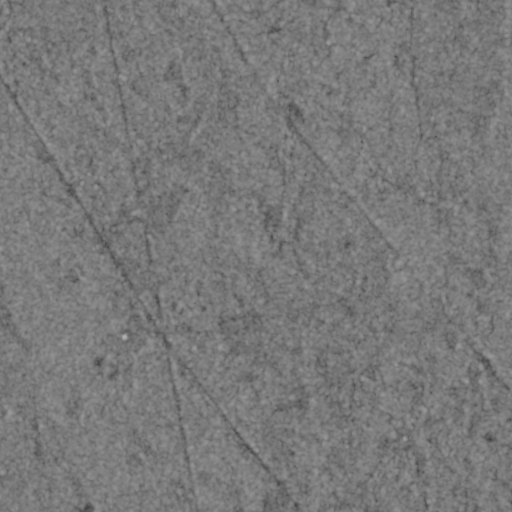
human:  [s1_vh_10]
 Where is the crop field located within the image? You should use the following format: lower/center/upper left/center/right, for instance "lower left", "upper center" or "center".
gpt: The crop field is located in the lower right of the image.
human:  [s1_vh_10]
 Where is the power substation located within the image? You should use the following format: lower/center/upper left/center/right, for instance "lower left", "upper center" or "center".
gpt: The power substation is located in the center left of the image.
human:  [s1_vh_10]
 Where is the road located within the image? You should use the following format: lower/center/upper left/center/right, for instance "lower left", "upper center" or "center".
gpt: There is no road in the image.

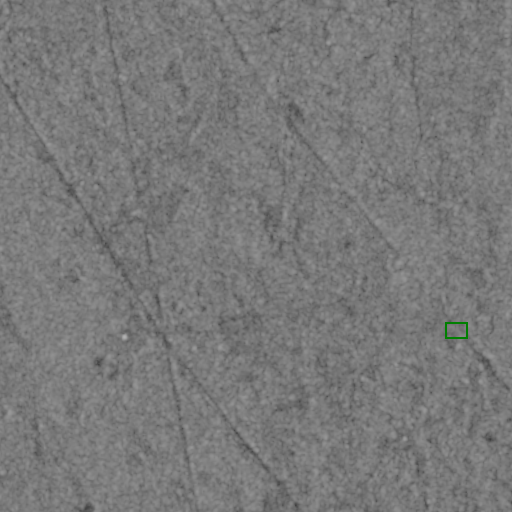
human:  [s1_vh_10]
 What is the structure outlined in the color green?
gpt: The structure outlined in green is a crop field.
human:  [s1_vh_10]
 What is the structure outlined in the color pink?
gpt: There is no pink outline.